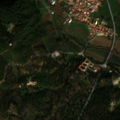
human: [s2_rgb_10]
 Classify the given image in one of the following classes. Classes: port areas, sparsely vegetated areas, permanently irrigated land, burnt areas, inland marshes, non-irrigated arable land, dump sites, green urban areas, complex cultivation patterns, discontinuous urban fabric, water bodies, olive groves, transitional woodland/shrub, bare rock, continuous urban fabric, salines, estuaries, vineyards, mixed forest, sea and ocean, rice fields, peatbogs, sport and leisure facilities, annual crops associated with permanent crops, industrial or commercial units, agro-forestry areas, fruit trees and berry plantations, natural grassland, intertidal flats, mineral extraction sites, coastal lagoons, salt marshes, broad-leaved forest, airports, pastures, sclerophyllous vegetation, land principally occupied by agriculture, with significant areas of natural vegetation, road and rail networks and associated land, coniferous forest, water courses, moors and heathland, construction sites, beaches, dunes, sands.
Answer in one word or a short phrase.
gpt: discontinuous urban fabric, permanently irrigated land, olive groves, complex cultivation patterns, mixed forest, transitional woodland/shrub